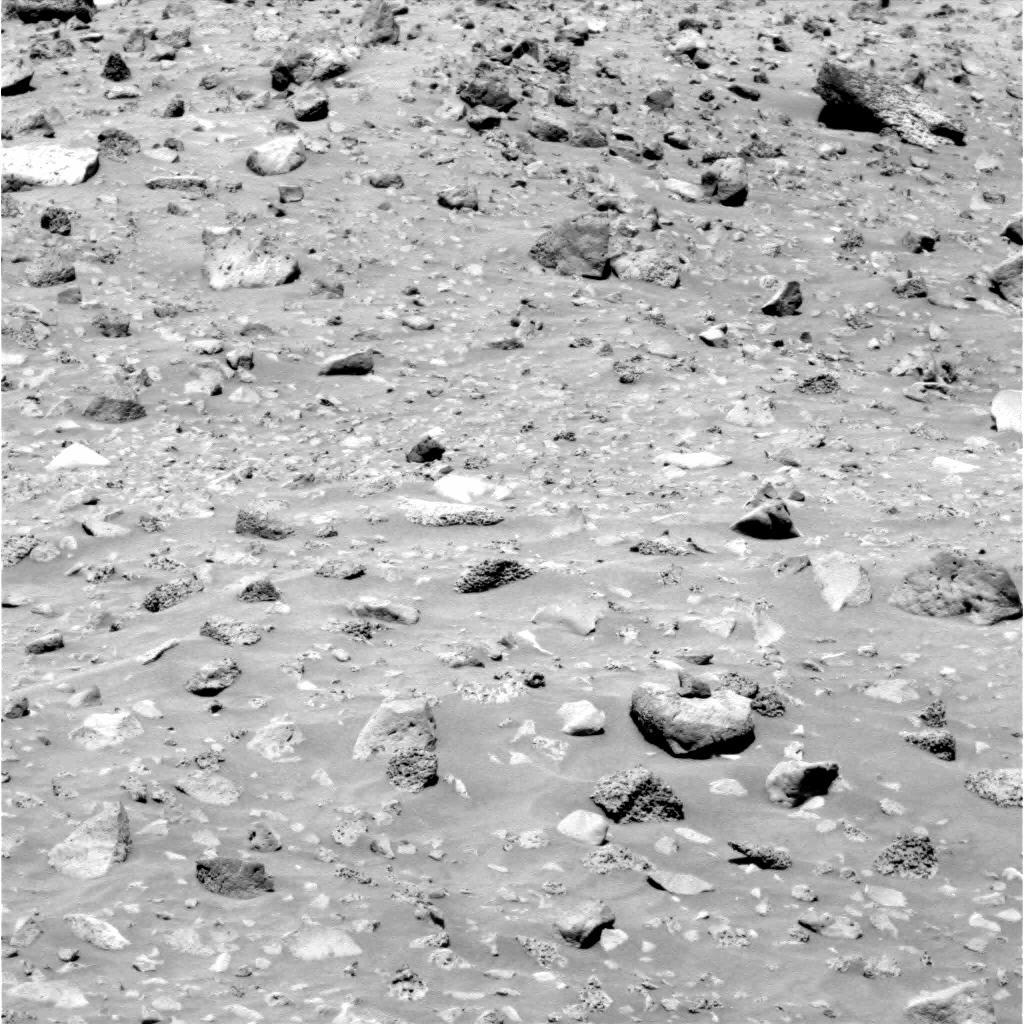
Terrain classes present: Bedrock, Gravel / Sand / Soil, Rock, Shadow